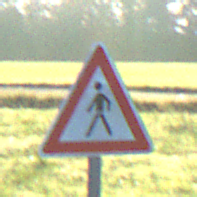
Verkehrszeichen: FussgaengerRechts
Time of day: MorningAfternoon
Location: Outdoor (Nature)
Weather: Clear
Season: NotSpecified
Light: Natural